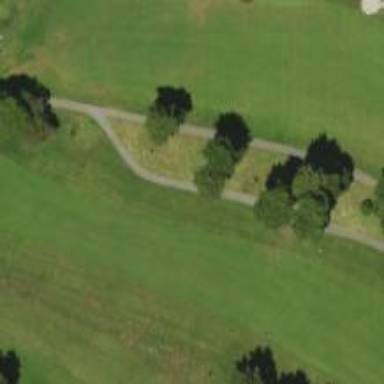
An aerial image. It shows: Golf hole.